Field crop: maize
Growth stage: 2
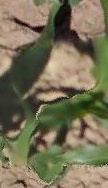
Species: maize